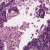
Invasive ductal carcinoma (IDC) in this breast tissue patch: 0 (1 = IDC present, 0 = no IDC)